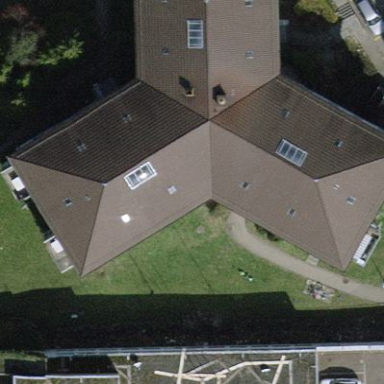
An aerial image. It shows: Hipped-roof building with apartments.